Field crop: maize
Growth stage: 2
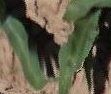
Species: maize